Interaction volume radius: 10 \u00c5
Interaction volume height: 10 \u00c5
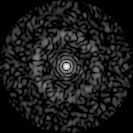
Disorder parameter: 0.828